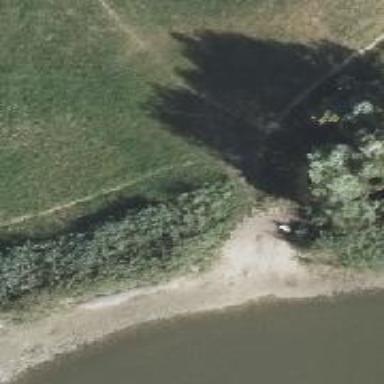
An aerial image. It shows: Ground path.